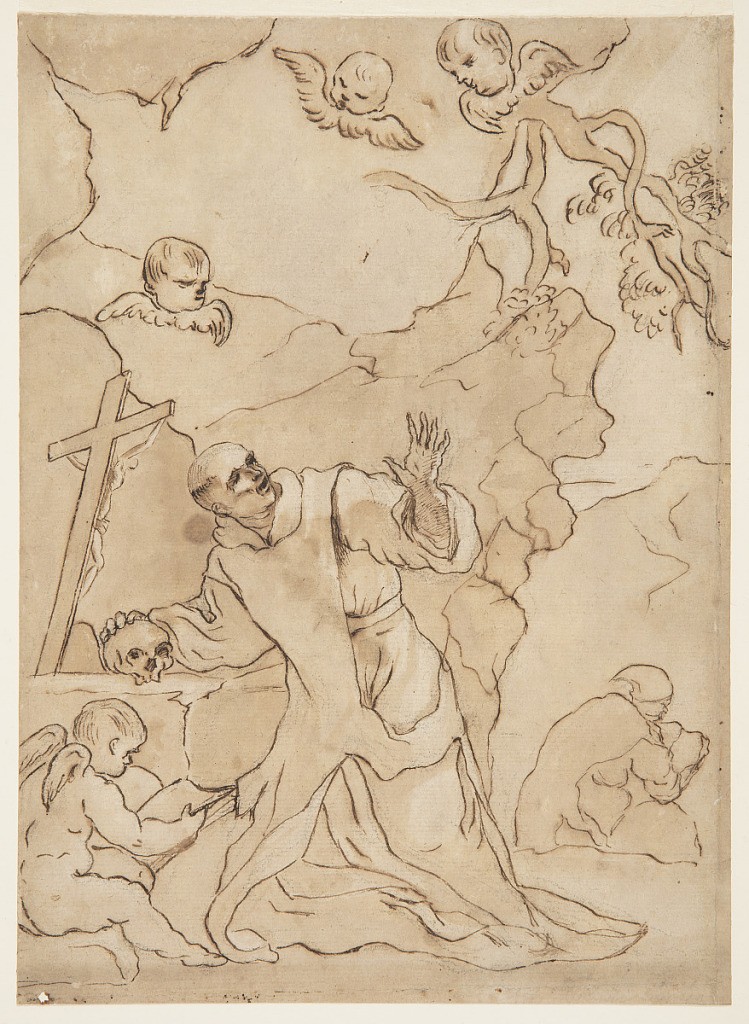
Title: St. Bruno in Ecstasy
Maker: Marc Antonio Franceschini, Italian, 1648 – 1729
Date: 1800–20
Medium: Pen and ink, brush and brown wash, graphite on paper
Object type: Drawing
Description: Figure of Saint Bruno is seen kneeling in a landscape, before a stone altar, with a crucifix. His left arm is raised in amazement, and he rests his right hand on a skull. Seraph in the sky above. A cherub reading, lower left; a seated reading monk, lower right.